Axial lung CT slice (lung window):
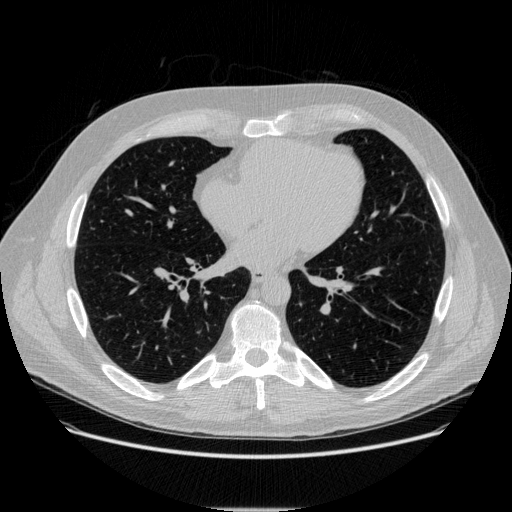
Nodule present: no